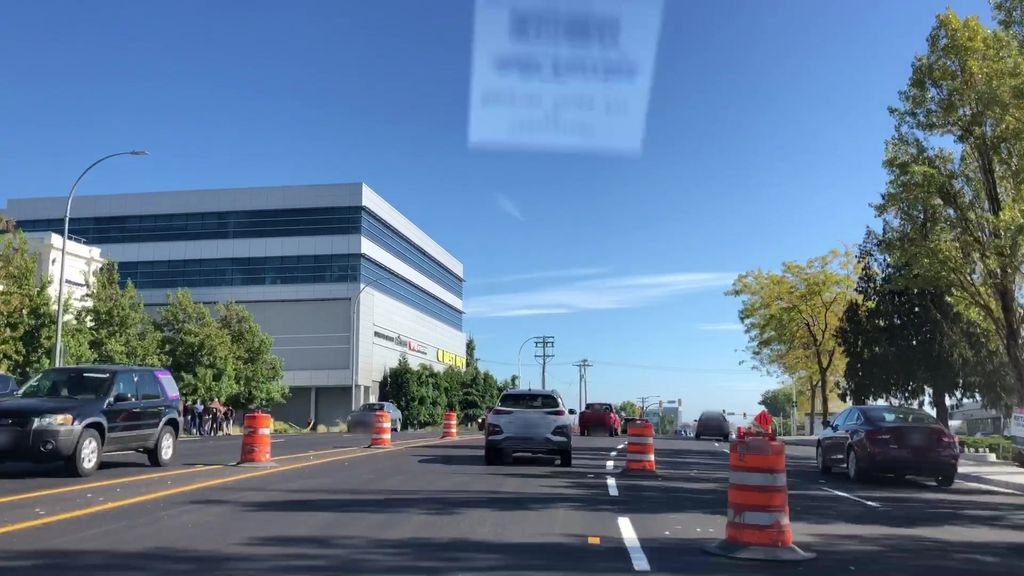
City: victoria